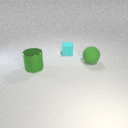
large green rubber sphere to the right of large green metal cylinder